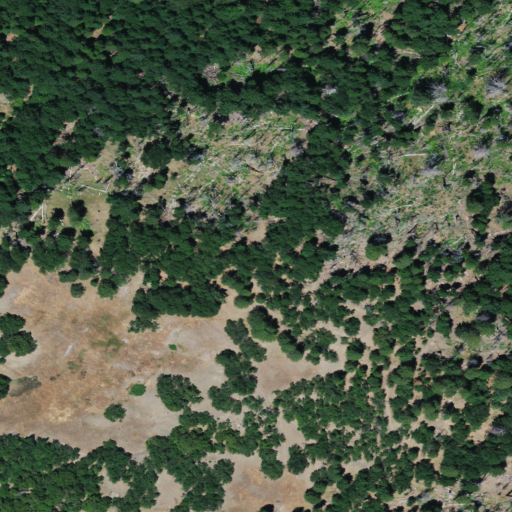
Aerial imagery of plain(s) in California named Johnson Glades containing evergreen forest, grassland, shrub, deciduous forest, and mixed forest